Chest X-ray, PA view. Patient: 53 years old, sex M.
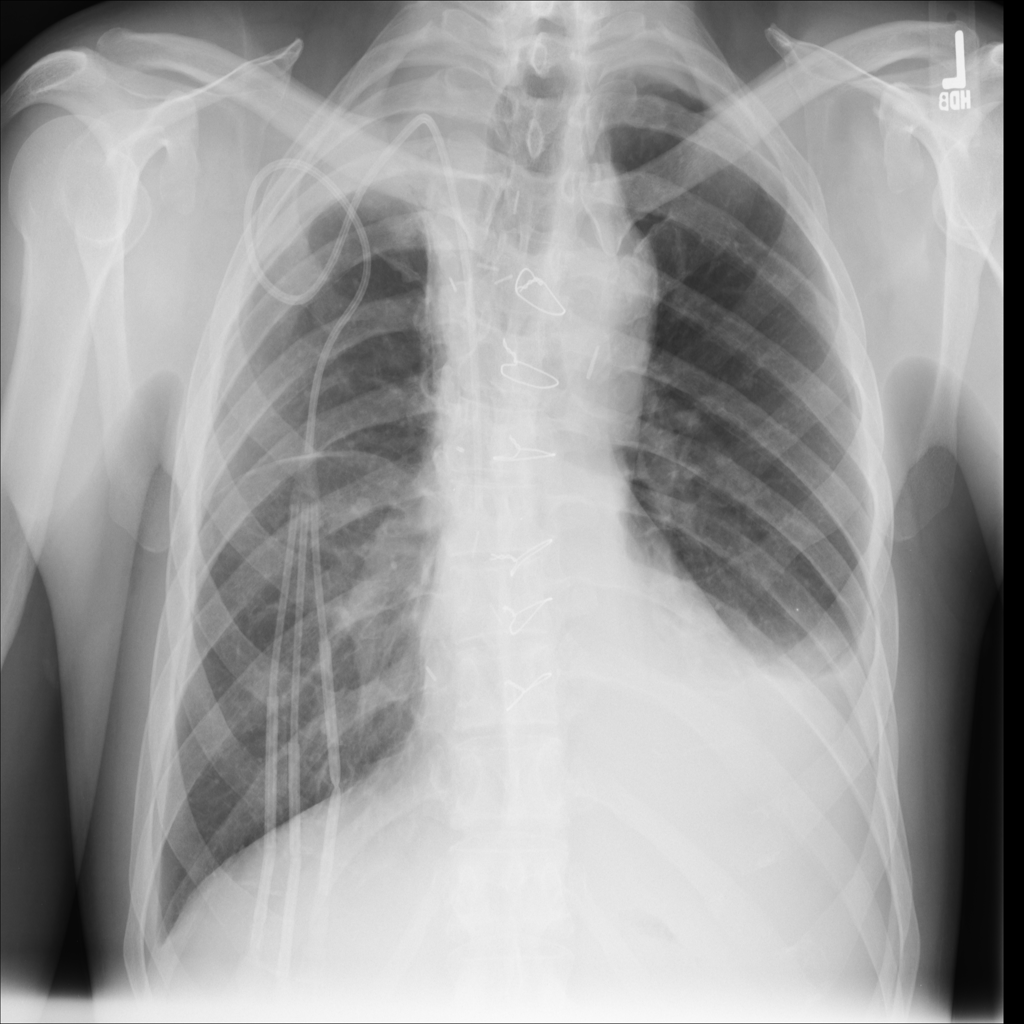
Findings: Effusion